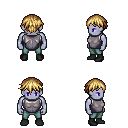
a pixel art fantasy rpg character, male body template, dark elf, purple skin, steel chest armor, teal pants, blonde short bangs hairstyle, black shoes, four views (front, back, left, right), 2x2 character sprite sheet, small pixel art, hard edges, no anti-aliasing